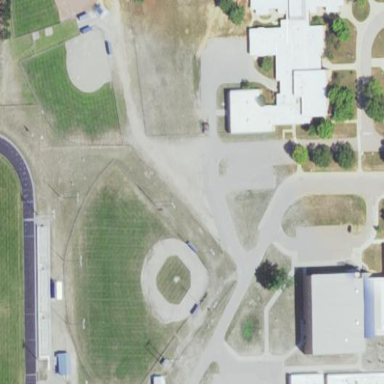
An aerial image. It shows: School.